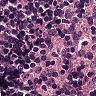
Metastatic tissue present: no